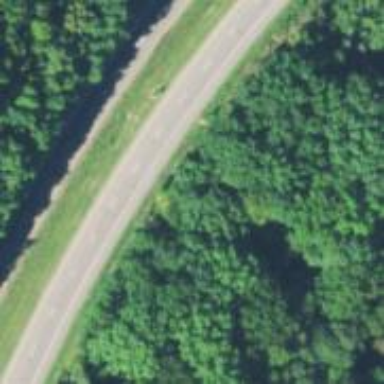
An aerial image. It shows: This image shows trunk highway that functions as expressway.